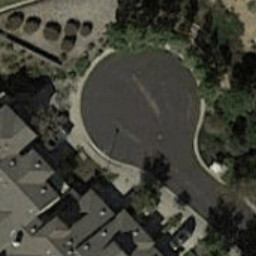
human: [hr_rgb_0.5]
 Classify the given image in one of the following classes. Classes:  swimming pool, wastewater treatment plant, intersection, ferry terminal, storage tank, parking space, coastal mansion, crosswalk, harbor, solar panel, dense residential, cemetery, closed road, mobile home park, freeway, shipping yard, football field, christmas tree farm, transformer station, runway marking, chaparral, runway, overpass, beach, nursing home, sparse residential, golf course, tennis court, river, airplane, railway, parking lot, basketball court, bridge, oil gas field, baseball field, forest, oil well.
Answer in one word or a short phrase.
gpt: closed road